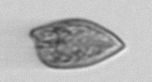
Label: Prorocentrum_dentatum